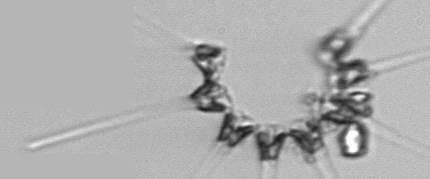
Label: Asterionellopsis_glacialis